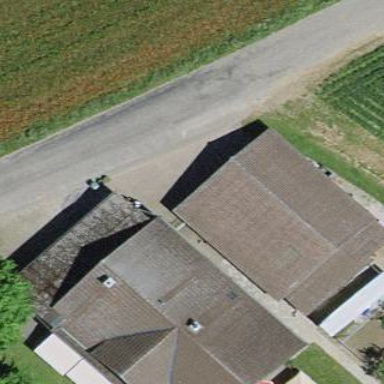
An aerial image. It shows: Rural barn.